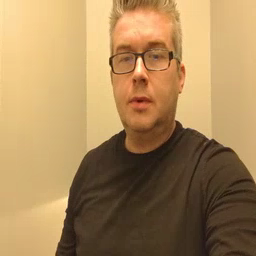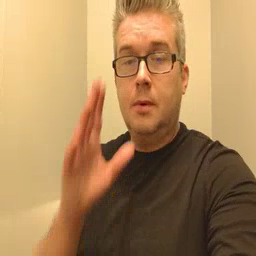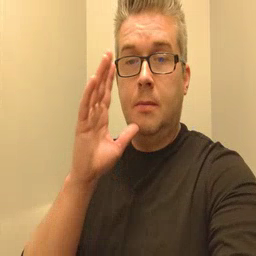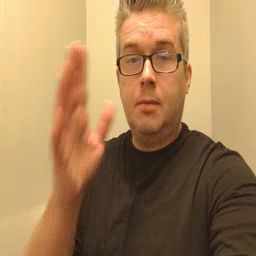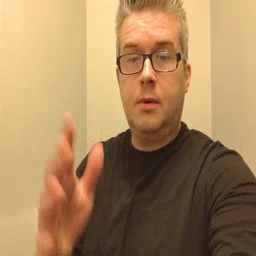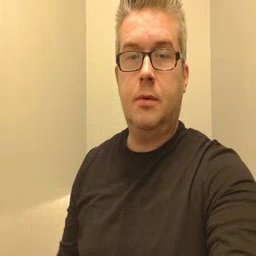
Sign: grandma